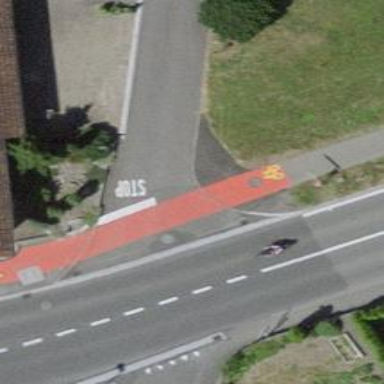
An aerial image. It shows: Marked road crossing with surface markings.